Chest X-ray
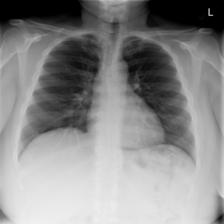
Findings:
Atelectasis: negative
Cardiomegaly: negative
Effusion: negative
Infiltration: negative
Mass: negative
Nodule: negative
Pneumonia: negative
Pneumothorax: negative
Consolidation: negative
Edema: negative
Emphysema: negative
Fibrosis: negative
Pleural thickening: negative
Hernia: negative